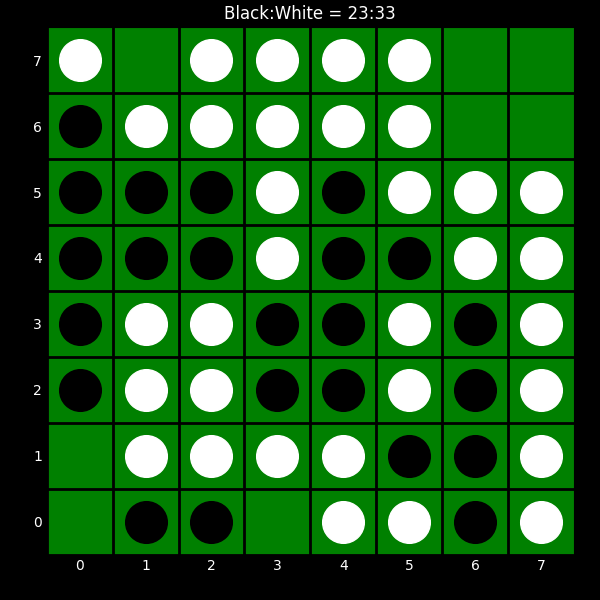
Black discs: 23
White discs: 33